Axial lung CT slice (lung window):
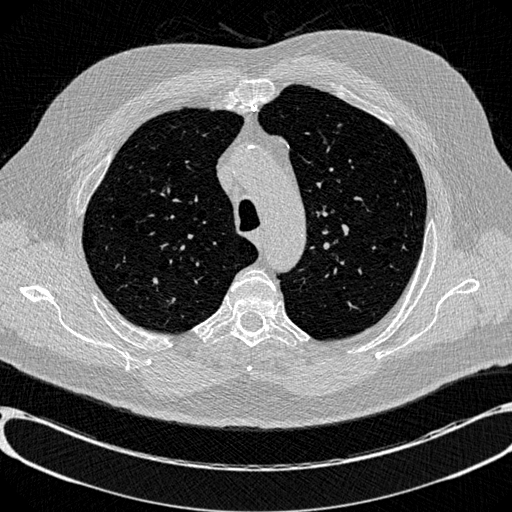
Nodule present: no